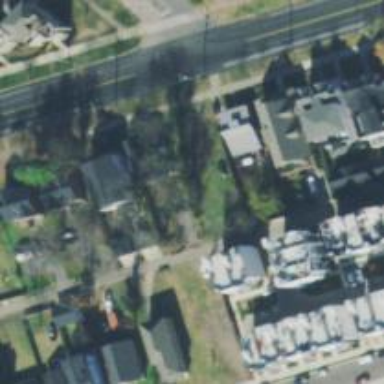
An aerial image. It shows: Alley classified as service road.